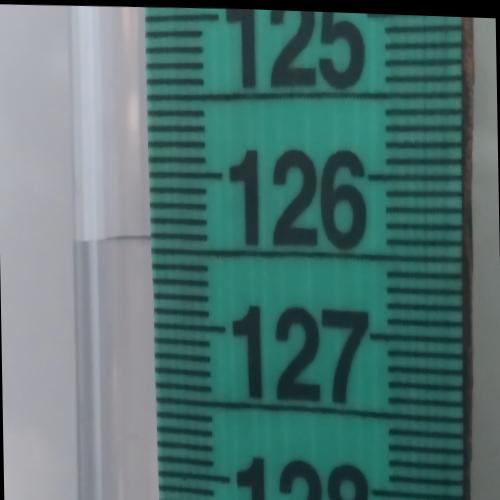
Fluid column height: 126.4 cm